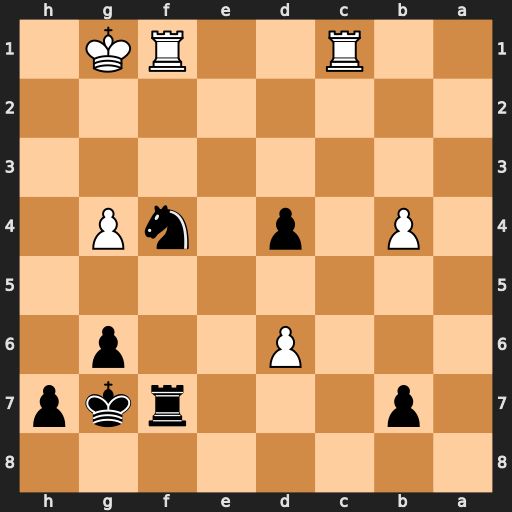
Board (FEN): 8/1p3rkp/3P2p1/8/1P1p1nP1/8/8/2R2RK1
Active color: b
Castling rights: -
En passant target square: -
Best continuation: Ne2+ Kg2 Nxc1